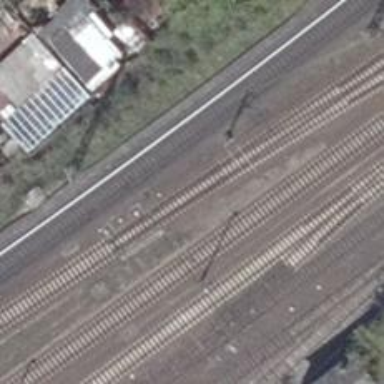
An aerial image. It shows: Railway track with contact line for electrification.